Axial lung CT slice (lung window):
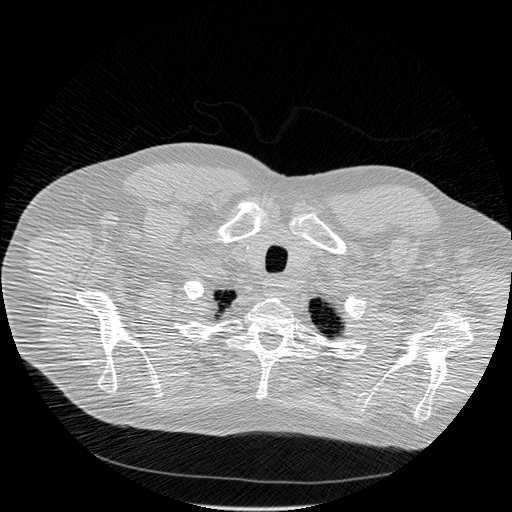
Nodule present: no